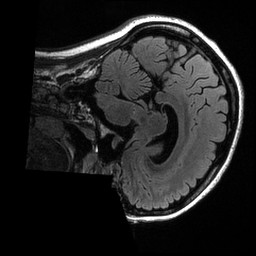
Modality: T2w
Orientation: sagittal
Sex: female
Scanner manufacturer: ge
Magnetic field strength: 3 T
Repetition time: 6 s
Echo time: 0.1256 s